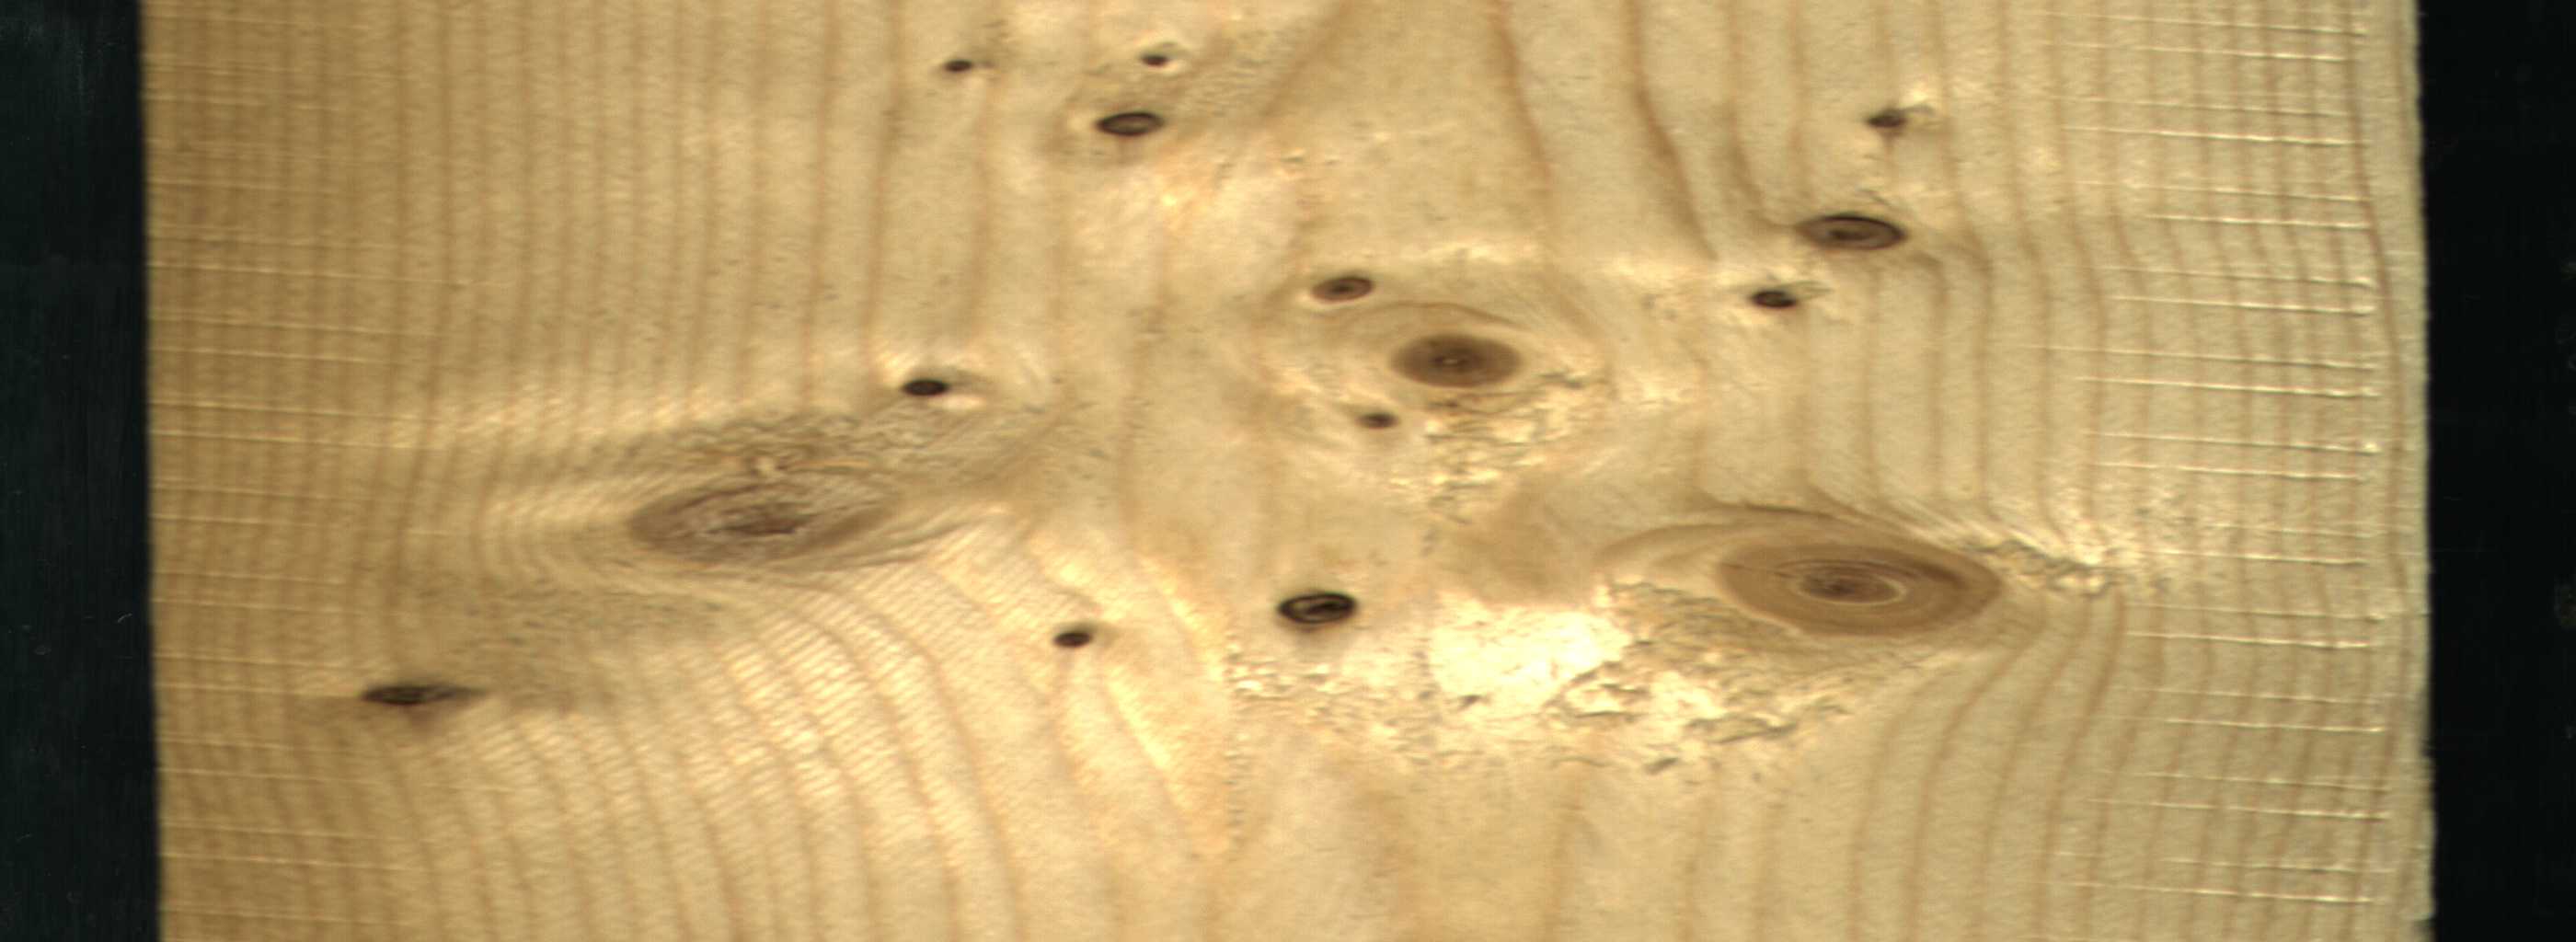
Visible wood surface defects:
Dead_Knot
Dead_Knot
Dead_Knot
Dead_Knot
Dead_Knot
Dead_Knot
Dead_Knot
Dead_Knot
Dead_Knot
Dead_Knot
Dead_Knot
Dead_Knot
Live_Knot
Live_Knot
Live_Knot